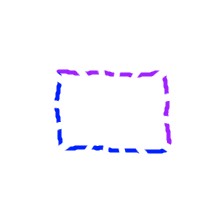
Shape: rectangle